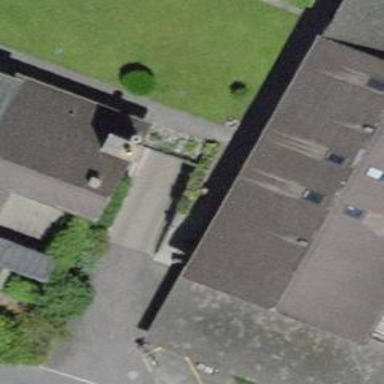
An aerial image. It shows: Garage building.